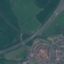
Land use / land cover class: Highway